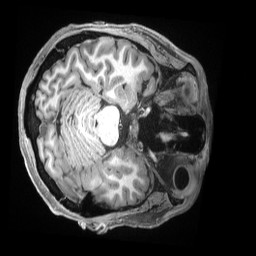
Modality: T1w
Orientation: axial
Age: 31
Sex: male
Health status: ill
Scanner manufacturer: siemens
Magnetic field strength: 3 T
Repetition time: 2.5 s
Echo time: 0.00181 s